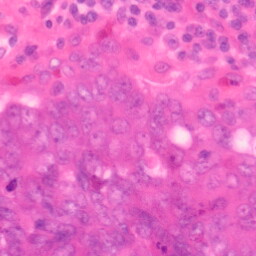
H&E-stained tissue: Colon